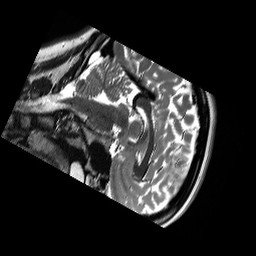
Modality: T2w
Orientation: sagittal
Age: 20
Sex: female
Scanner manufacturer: siemens
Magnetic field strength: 3 T
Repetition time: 13.52 s
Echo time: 0.088 s